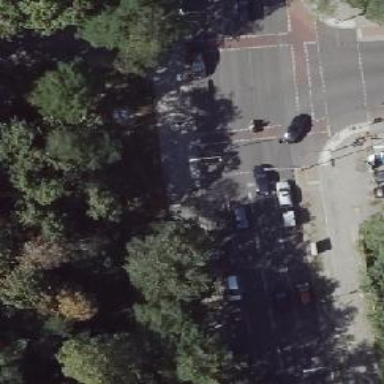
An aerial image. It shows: Crossing with traffic signals.